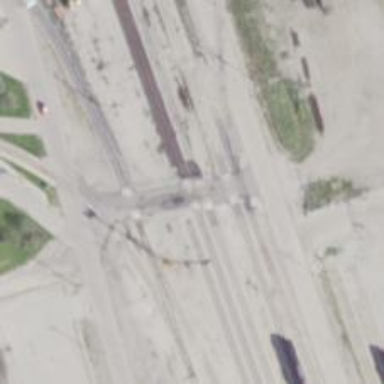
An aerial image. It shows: Railway level crossing.